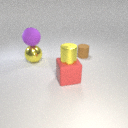
large red rubber cube to the right of large yellow metal sphere